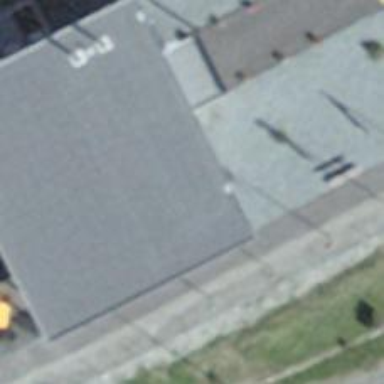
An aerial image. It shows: Cafe.